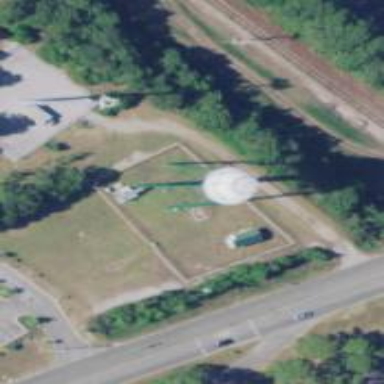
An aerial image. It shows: Water tower that is man-made.